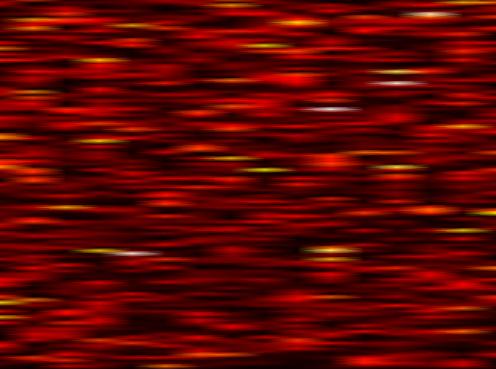
Label: UFMC